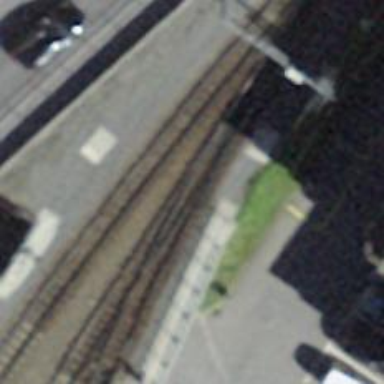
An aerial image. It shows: Narrow-gauge railway siding with electrified contact line.